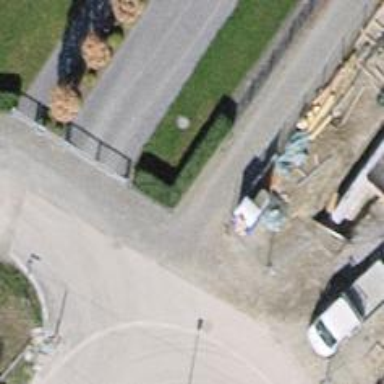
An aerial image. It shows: Bollard barrier.